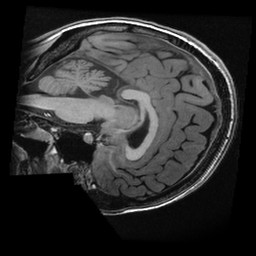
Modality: T1w
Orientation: sagittal
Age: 21
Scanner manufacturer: ge
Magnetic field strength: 3 T
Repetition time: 0.0083 s
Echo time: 0.003108 s